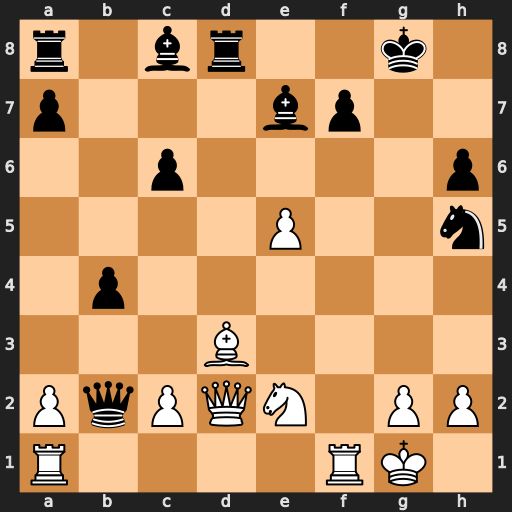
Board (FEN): r1br2k1/p3bp2/2p4p/4P2n/1p6/3B4/PqPQN1PP/R4RK1
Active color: w
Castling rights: -
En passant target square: -
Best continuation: Qxh6 Rxd3 Qxh5